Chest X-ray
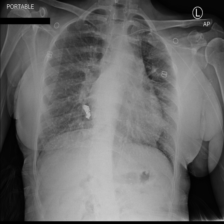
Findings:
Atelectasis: negative
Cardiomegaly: negative
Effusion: negative
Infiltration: negative
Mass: negative
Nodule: negative
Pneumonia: negative
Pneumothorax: negative
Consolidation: negative
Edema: negative
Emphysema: negative
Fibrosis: negative
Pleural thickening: negative
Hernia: negative